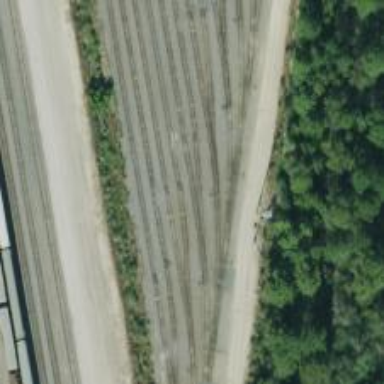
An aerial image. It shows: Railway siding for service.